Interaction volume radius: 5 \u00c5
Interaction volume height: 20 \u00c5
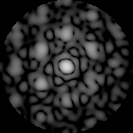
Disorder parameter: 0.4537